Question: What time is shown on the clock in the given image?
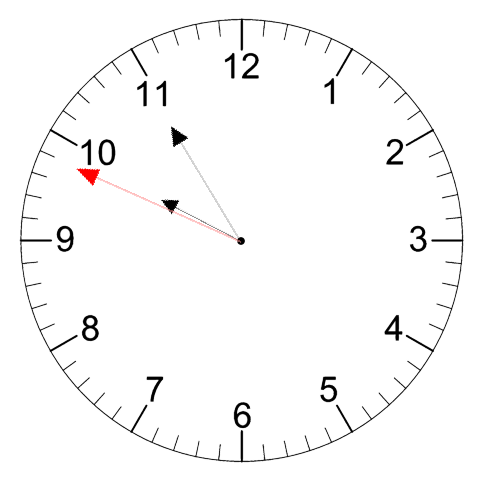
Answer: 09:54:49